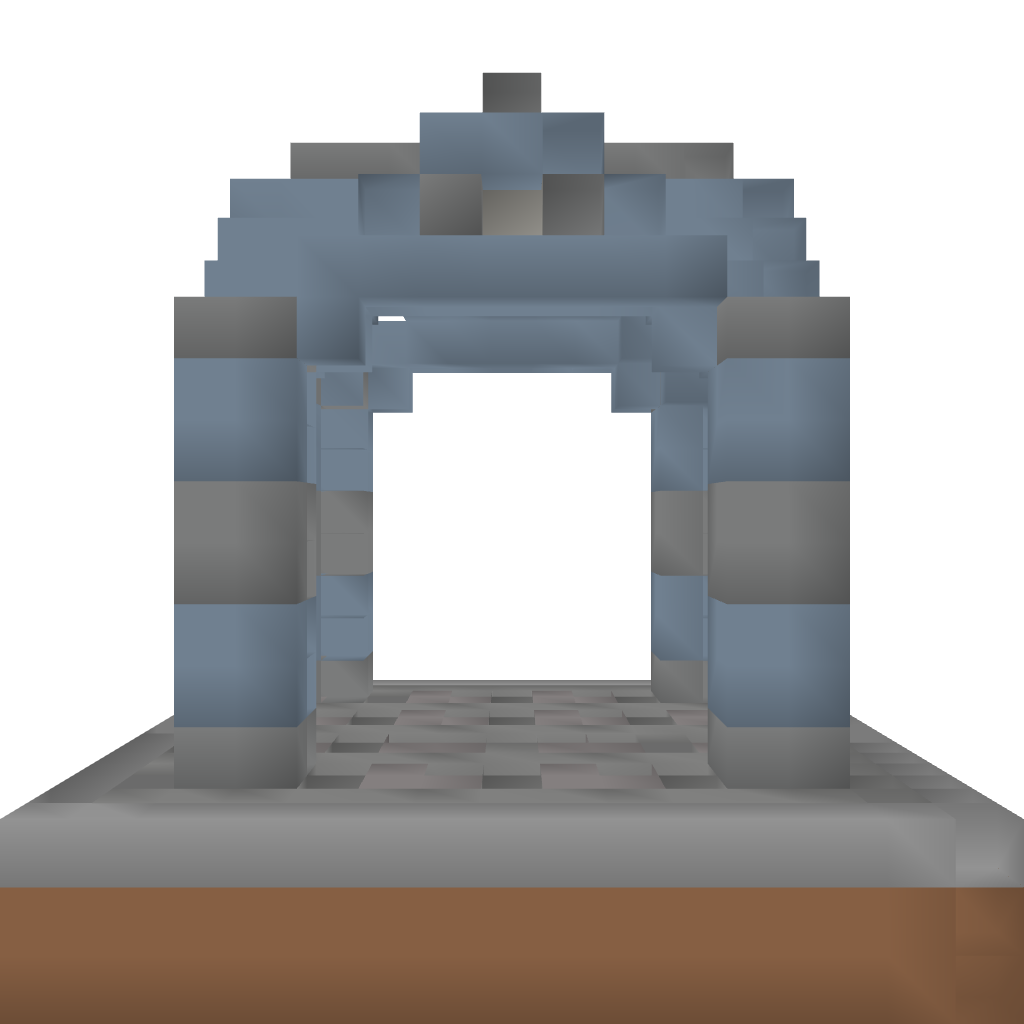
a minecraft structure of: Entrance Way